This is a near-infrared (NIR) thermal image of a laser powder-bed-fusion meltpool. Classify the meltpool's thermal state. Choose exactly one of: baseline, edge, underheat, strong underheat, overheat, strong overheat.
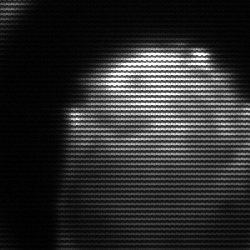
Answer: edge